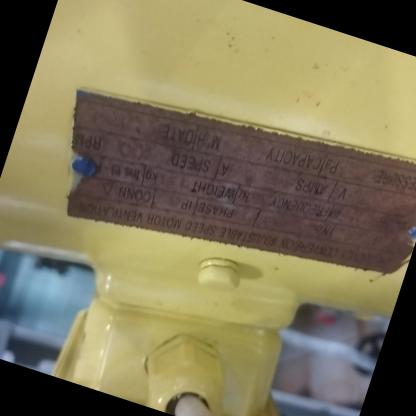
Klasa: tabliczka-znamionowa